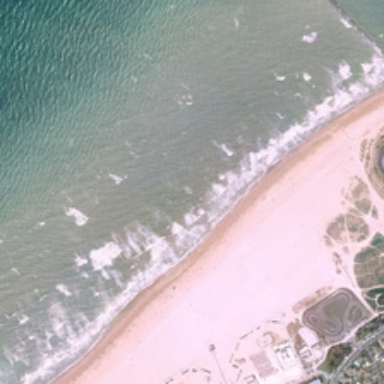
White beach is between a piece of ocean and some buildings .